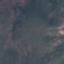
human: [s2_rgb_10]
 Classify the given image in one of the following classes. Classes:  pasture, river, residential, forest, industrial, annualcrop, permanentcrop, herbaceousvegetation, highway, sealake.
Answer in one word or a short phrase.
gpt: HerbaceousVegetation